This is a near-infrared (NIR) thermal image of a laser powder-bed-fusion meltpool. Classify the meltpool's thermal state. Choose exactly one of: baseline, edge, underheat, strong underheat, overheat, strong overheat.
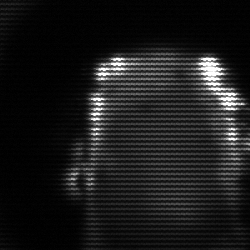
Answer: baseline